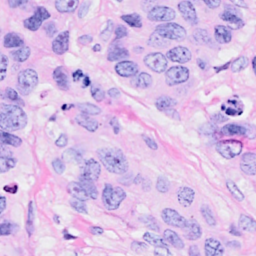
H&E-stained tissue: Breast